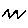
Label: zigzag